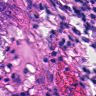
Metastatic tissue present: yes